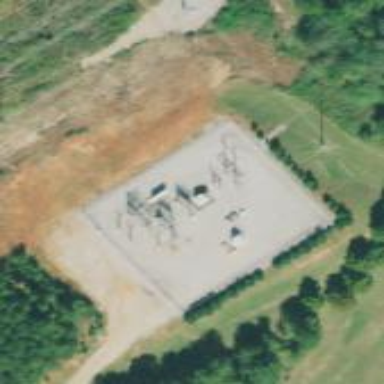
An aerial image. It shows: Distribution level power substation enclosed by fence.